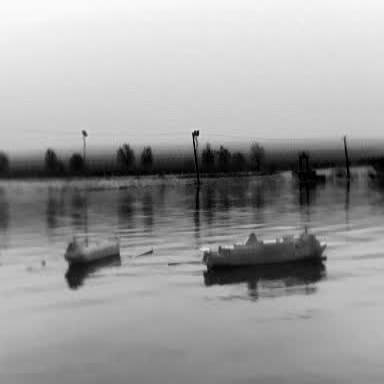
There are two objects shown in the infrared image, including a liner, and a container_ship.